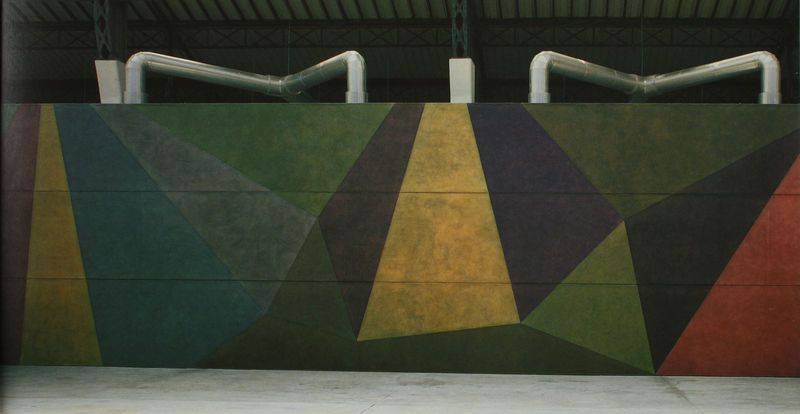
Titel: Installation Magasin, Centre National d'Art Contemporain de Grenoble - Double asymmetrical pyramids
Künstler: Sol Lewitt
Schlagwörter: blau, weiß, gelb, grün, bunt, grau, schwarz, dach, rot, malerei, wand, silber, stein, brüstung, boden, figur, spitzen, hellblau, abstrakt, farben, flächen, mauer, formen, lila, dunkelblau, dekor, wandmalerei, streifen, metall, halle, foto, eckig, beton, ausstellung, ecken, museum, sol, dreiecke, geometrie, lewitt, installation, rohr, rohre, röhren, pyramiden, elb, graffiti, sol lewitt, form und farbe, fiuren, malfläche